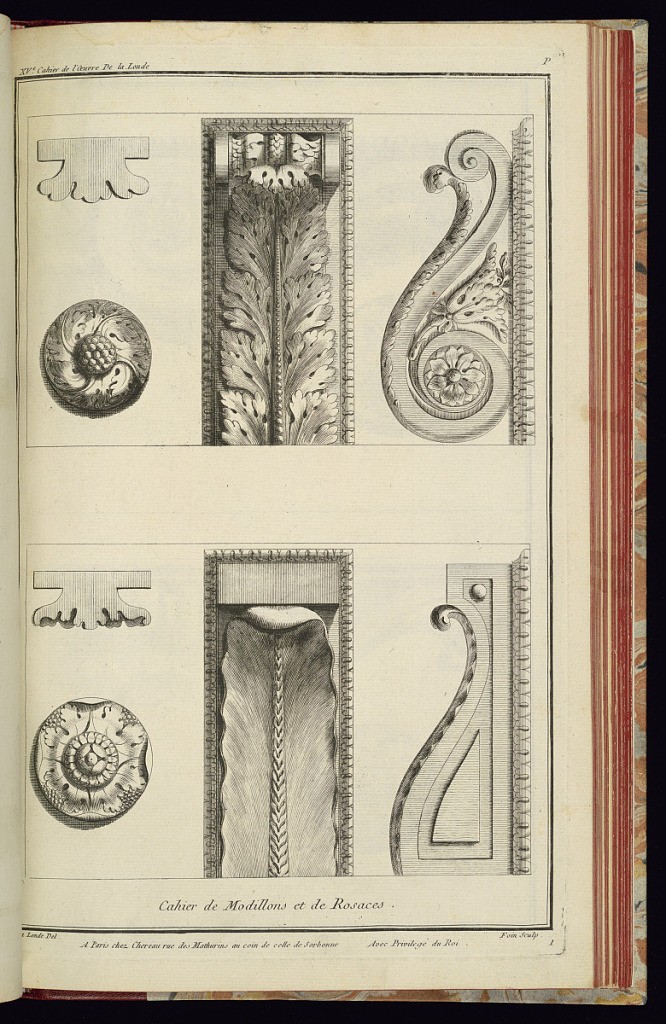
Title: Bracket and Rosette Designs
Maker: Richard de Lalonde, French, active 1780–96
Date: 1785-1788
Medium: Etching on off-white laid paper
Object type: Print
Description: Two bracket and two rosette designs. In the top center is the elevation of a bracket, decorated with an acanthus leaf down the center and lamb tongue edging. To the right of the elevation is a profile of the bracket; to the left of the elevation is a rosette with its profile printed above. In the lower center of the plate is an elevation of a design for a bracket with a lancet leaf with piastre detailing down its center. To the right of the elevation, is a profile of the bracket; to the left of the elevation is a rosette with its profile printed above. The plate is signed and numbered.